Question: I am trying to create the following layout: there is an style line, which I know how to make, but I am not able to place text (OR) over it, and likewise create two lines with text in the middles doesn't seem possible using relative layout. Any tips on how to accomplish this?

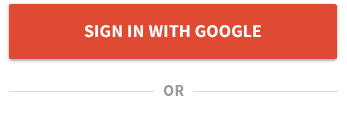
Answer: You can do this without any drawables for the lines.
For the lines on either side of the "OR", simply make Views with height 1 (or whatever thickness you want), and with the background color you want and place them appropriately.
Give the following a try:
'''
<RelativeLayout xmlns:android="http://schemas.android.com/apk/res/android"
android:layout_width="match_parent"
android:layout_height="match_parent"
android:padding="5dp">
<Button android:id="@+id/signInButton"
android:layout_width="match_parent"
android:layout_height="wrap_content"
android:layout_marginLeft="30dp"
android:layout_marginRight="30dp"
android:background="#ff0000"
android:textStyle="bold"
android:textColor="#ffffff"
android:text="SIGN IN WITH GOOGLE"/>
<TextView android:id="@+id/or"
android:layout_width="wrap_content"
android:layout_height="wrap_content"
android:layout_below="@id/signInButton"
android:layout_centerHorizontal="true"
android:textColor="#777777"
android:text="OR"
android:layout_marginTop="15dp"
android:layout_marginLeft="5dp"
android:layout_marginRight="5dp" />
<View android:id="@+id/leftLine"
android:layout_width="0dp"
android:layout_height="1dp"
android:background="#777777"
android:layout_alignLeft="@id/signInButton"
android:layout_toLeftOf="@id/or"
android:layout_alignTop="@id/or"
android:layout_marginTop="7dp"/>
<View android:id="@+id/rightLine"
android:layout_width="0dp"
android:layout_height="1dp"
android:background="#777777"
android:layout_toRightOf="@id/or"
android:layout_alignRight="@id/signInButton"
android:layout_alignTop="@id/or"
android:layout_marginTop="7dp"/>
</RelativeLayout>
'''